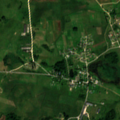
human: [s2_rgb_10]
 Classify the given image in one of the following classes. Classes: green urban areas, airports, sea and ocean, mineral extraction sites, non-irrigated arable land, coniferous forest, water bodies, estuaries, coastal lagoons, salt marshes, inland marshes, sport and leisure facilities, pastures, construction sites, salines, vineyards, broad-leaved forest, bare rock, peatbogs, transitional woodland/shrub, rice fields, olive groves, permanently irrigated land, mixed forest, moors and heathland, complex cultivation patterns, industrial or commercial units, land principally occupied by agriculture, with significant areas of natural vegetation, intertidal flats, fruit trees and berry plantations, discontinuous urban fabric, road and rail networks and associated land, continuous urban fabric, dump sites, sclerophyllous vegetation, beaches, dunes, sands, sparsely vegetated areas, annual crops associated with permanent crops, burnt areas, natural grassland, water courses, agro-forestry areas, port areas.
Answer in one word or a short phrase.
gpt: pastures, complex cultivation patterns, mixed forest, transitional woodland/shrub